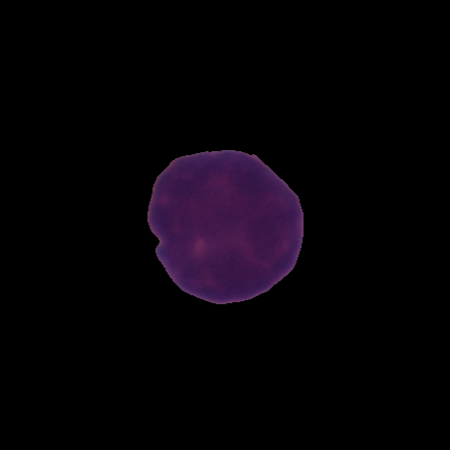
Label: healthy